Interaction volume radius: 10 \u00c5
Interaction volume height: 15 \u00c5
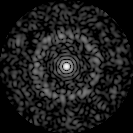
Disorder parameter: 0.8339